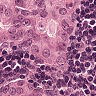
Metastatic tissue present: yes